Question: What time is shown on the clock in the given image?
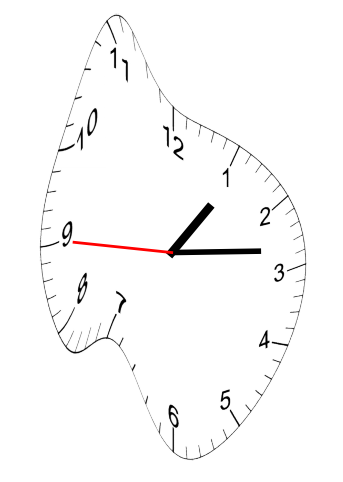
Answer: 01:13:45